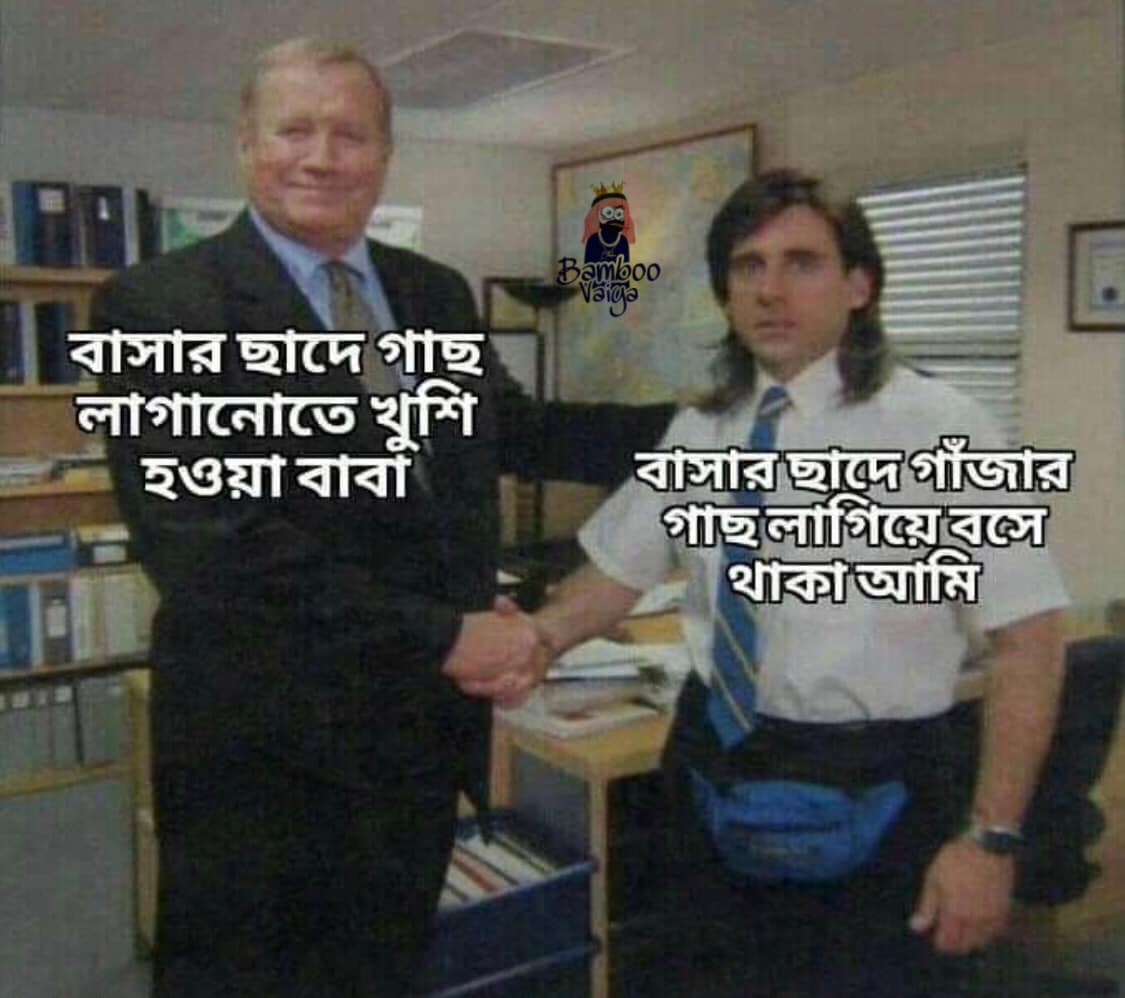
Caption: বাসার ছাদে গাছ লাগানোতে খুশি হওয়া বাবা    বাসার ছাদে গাজার গাছ লাগিয়ে বসে থাকা আমি
Label: non-hate